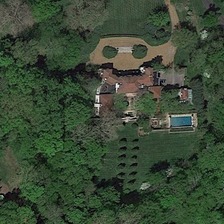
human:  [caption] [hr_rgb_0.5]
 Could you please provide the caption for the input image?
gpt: a building with a swimming pool is surrounded by many green trees .

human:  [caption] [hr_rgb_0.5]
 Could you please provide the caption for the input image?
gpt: the green forest occupies a large area of land .

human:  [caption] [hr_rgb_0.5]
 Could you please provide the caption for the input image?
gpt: there are red and white in the middle of the building .

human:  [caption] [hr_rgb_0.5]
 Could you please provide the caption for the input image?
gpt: a building with a swimming pool is surrounded by many green trees .

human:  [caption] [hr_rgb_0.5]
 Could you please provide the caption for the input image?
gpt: the green forest occupies a large area of land .